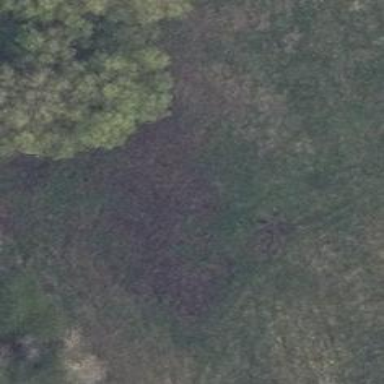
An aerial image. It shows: Grass track with grade5 tracktype.